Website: apple
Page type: billing-address
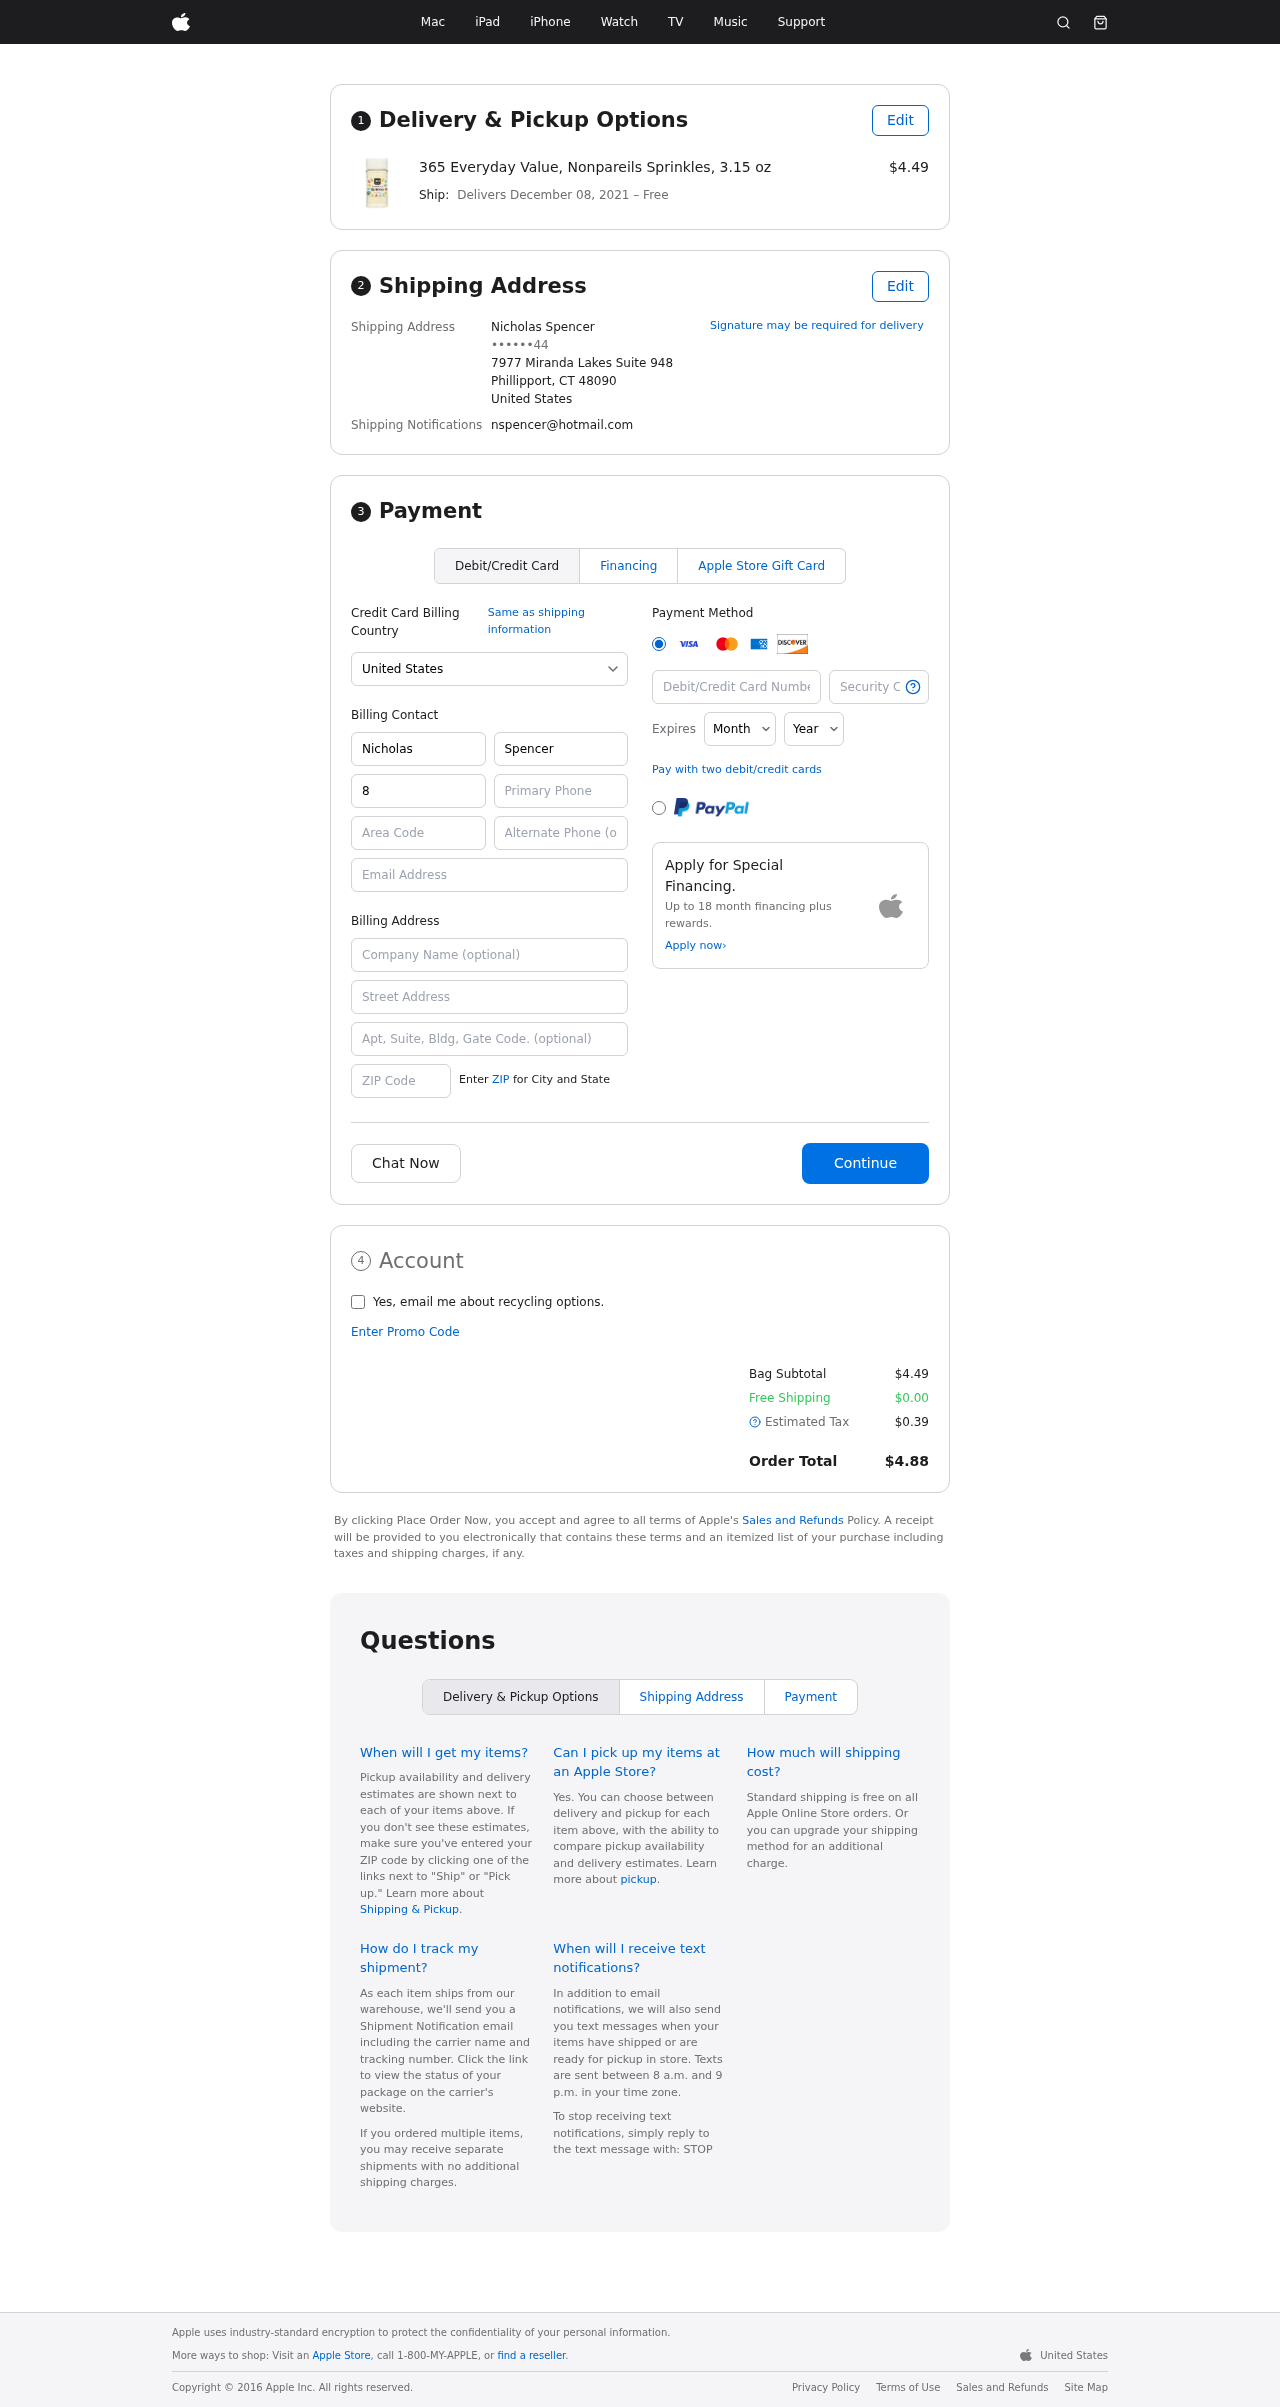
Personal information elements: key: PII_CARD_CVV
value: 9218
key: PII_CARD_EXPIRY_MONTH
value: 02
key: PII_CARD_EXPIRY_YEAR
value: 28
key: PII_CARD_NUMBER
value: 3708 9001 6608 560
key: PII_CITY_STATE_ZIP
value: Phillipport, CT 48090
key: PII_COUNTRY
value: United States
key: PII_EMAIL
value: nspencer@hotmail.com
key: PII_FULLNAME
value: Nicholas Spencer
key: PII_STREET
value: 7977 Miranda Lakes Suite 948
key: PII_PHONE_MASKED
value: ••••••44
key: PII_BILLING_FIRSTNAME
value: Nicholas
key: PII_BILLING_LASTNAME
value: Spencer
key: PII_BILLING_PHONE_AREA
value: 859
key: PII_BILLING_PHONE
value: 8594158644
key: PII_BILLING_EMAIL
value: nspencer@hotmail.com
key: PII_BILLING_STREET
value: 7977 Miranda Lakes Suite 948
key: PII_BILLING_STREET2
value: Suite 029
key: PII_BILLING_POSTCODE
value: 48090
Product elements: key: PRODUCT1_NAME
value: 365 Everyday Value, Nonpareils Sprinkles, 3.15 oz
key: PRODUCT1_PRICE
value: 4.49
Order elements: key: ORDER_DELIVERY_DATE
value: December 08, 2021
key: ORDER_SUBTOTAL
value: $4.49
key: ORDER_SHIPPING_COST
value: $0.00
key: ORDER_TAX
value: $0.39
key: ORDER_TOTAL
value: $4.88